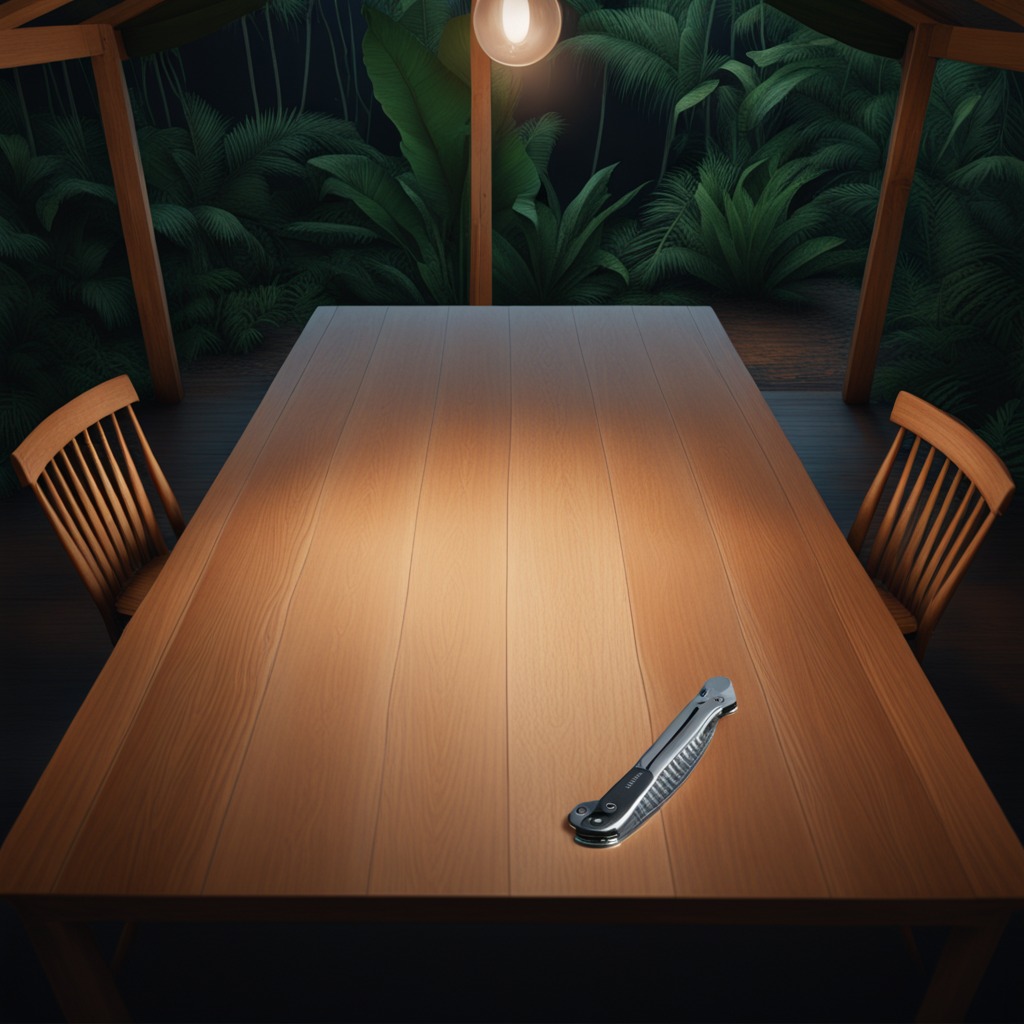
A utility knife is lying on a wooden table inside a jungle field workshop tent at night.